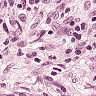
Metastatic tissue present: yes